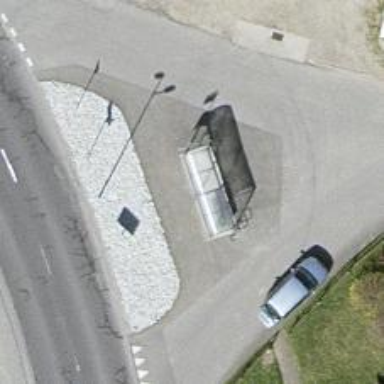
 serving as platform for public transportation."